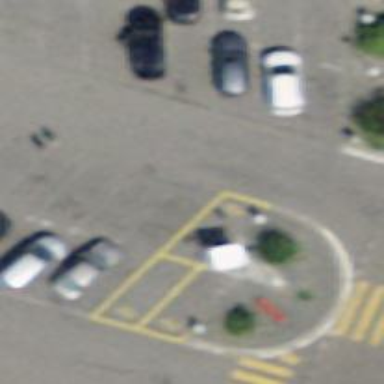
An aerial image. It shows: Charging station.